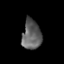
Tissue: lung
Cell type: Myeloid cells
Senescence score: 0.2069
Nuclear area (px): 554
Mean DAPI intensity: 96.711